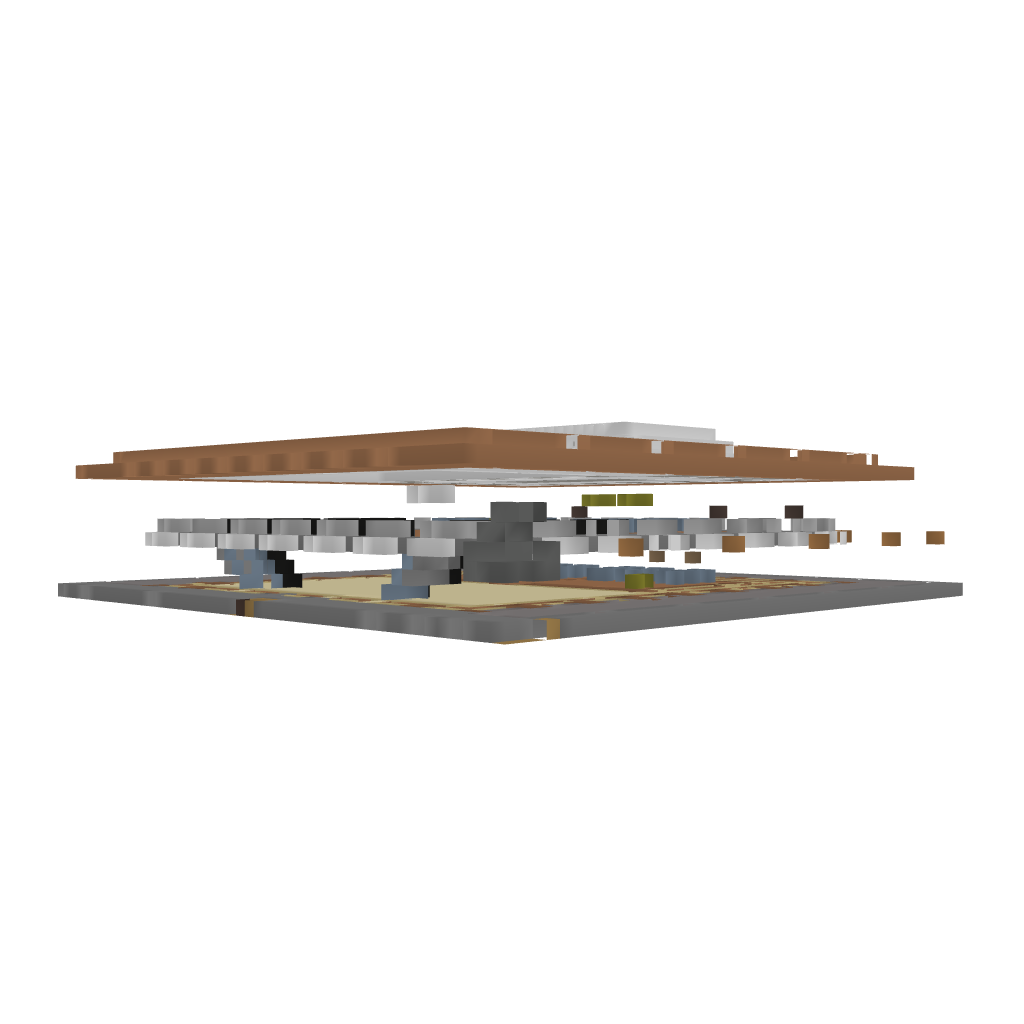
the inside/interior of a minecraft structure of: School